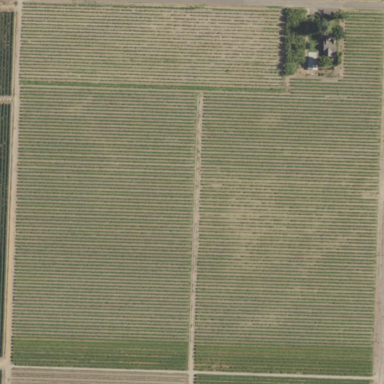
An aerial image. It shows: Vineyard.